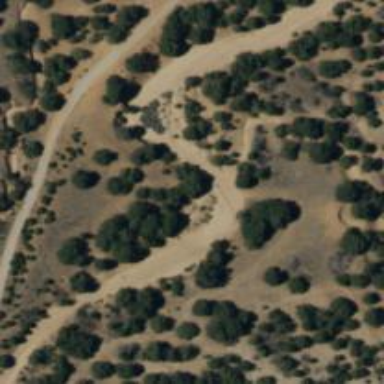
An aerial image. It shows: Path.